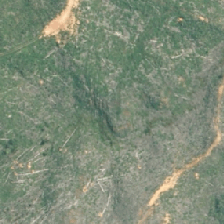
Land cover: harvested_forest